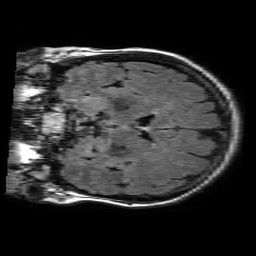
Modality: FLAIR
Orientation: coronal
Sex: female
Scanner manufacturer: philips
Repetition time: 11 s
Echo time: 0.125 s